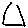
Label: triangle